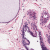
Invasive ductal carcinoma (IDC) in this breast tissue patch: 0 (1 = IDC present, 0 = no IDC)